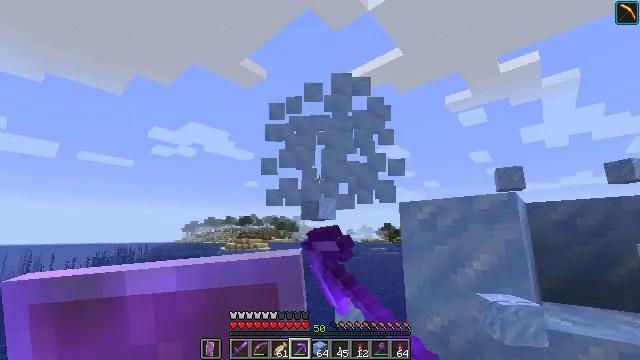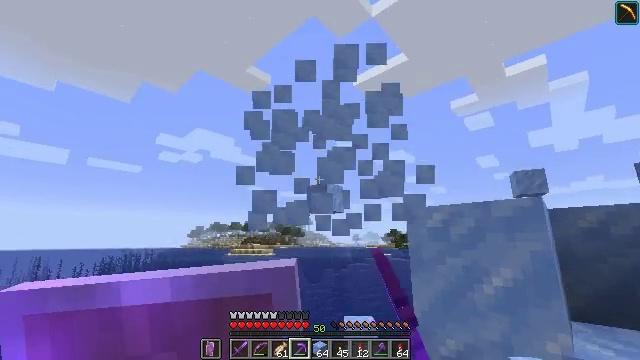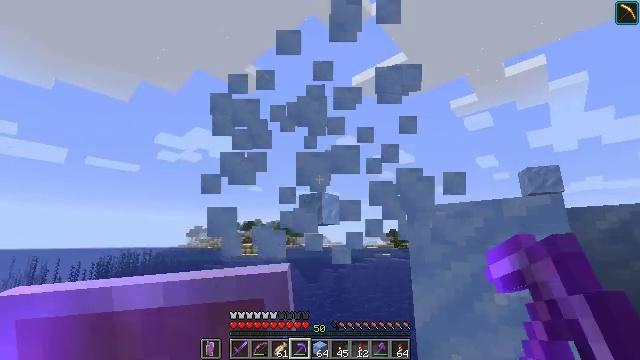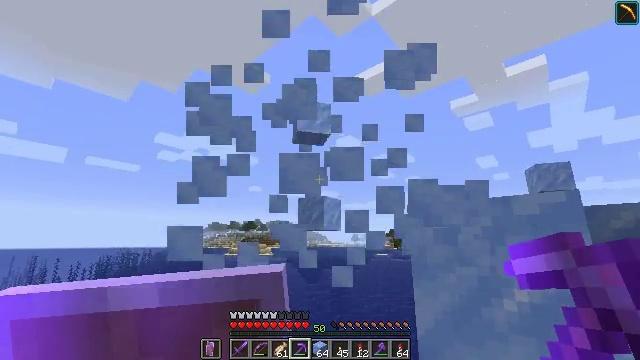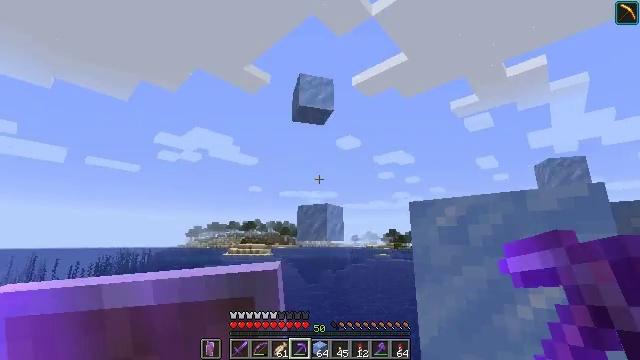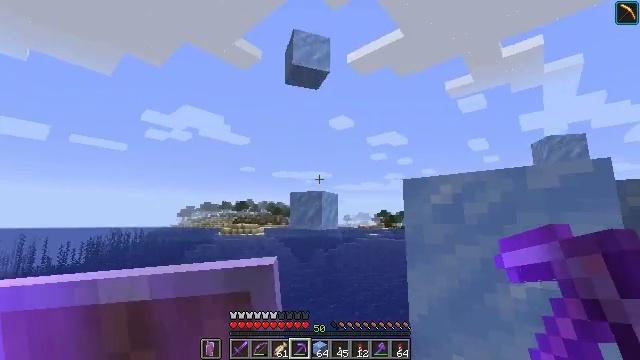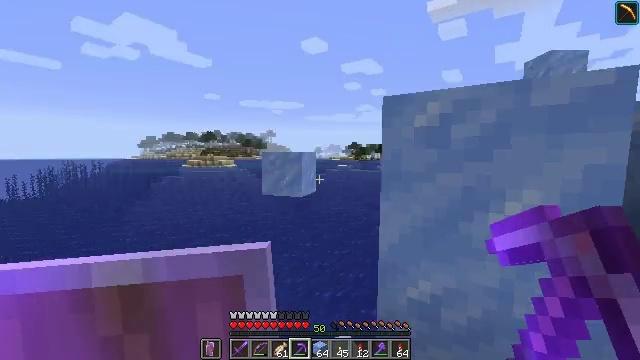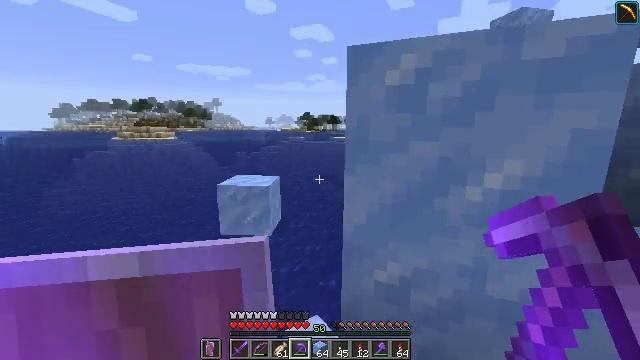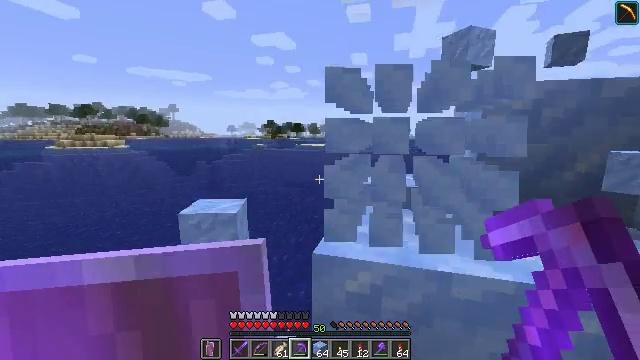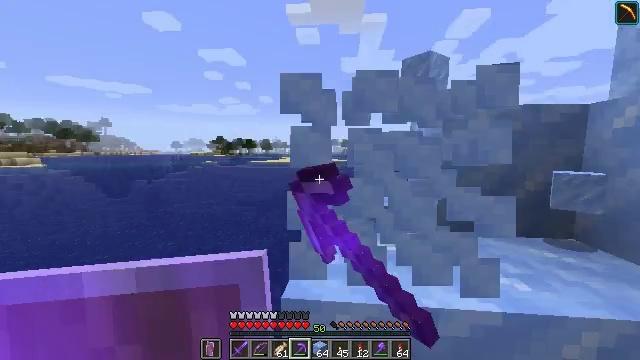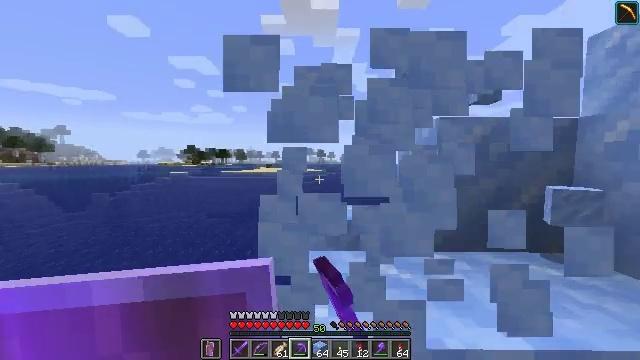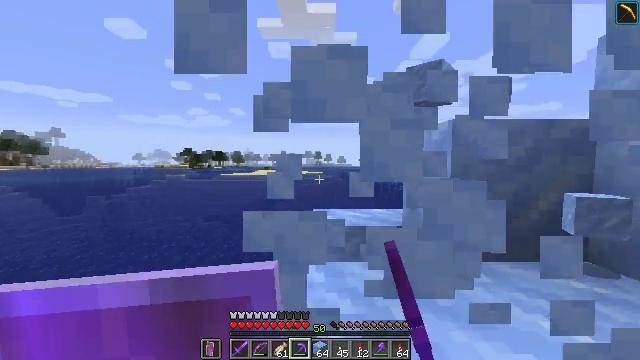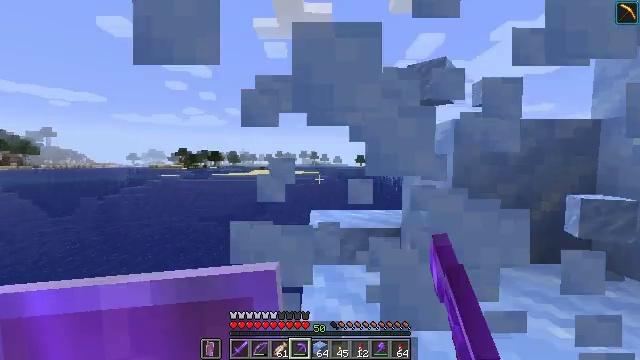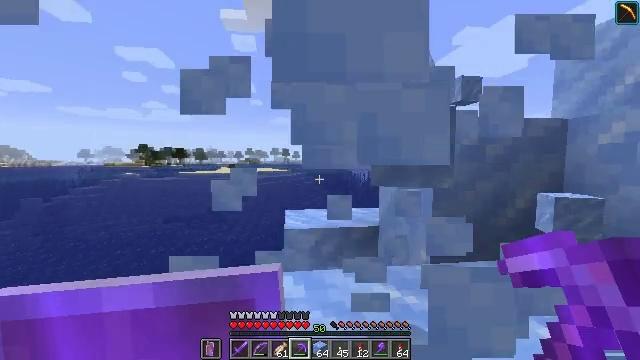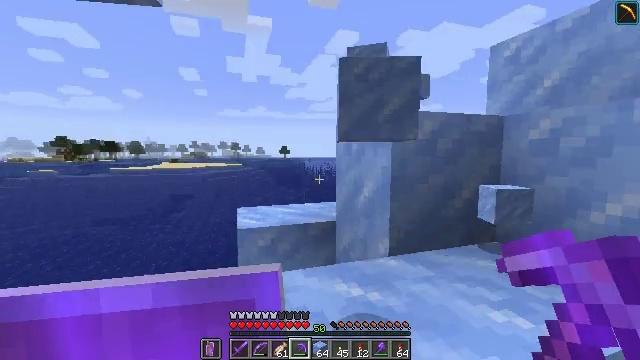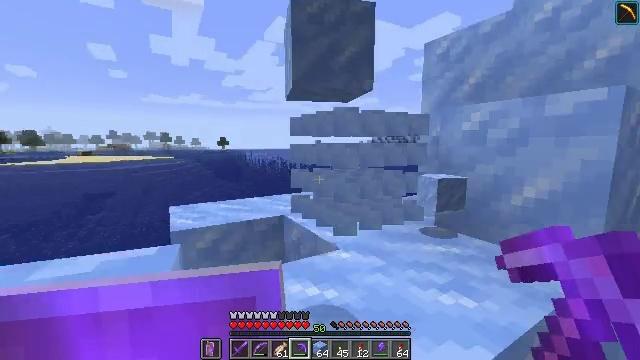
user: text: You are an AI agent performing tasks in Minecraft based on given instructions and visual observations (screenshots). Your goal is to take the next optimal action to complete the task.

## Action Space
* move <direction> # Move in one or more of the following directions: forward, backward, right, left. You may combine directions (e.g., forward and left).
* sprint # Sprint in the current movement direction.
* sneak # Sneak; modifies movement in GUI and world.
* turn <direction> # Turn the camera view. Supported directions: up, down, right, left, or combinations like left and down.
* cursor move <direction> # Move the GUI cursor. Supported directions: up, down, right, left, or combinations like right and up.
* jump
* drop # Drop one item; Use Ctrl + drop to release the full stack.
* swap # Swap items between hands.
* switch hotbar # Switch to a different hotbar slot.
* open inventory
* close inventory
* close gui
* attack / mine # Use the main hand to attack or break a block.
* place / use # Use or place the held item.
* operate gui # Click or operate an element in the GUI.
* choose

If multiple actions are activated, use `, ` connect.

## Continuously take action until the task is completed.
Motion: motion action
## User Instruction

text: Gather packed ice blocks.
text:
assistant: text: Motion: move forward, turn left and up, attack / mine
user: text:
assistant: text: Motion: move forward, attack / mine
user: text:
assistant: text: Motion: move forward, attack / mine
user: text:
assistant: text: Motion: move forward, attack / mine
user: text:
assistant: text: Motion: move forward, turn right and down, attack / mine
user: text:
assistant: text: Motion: move forward, turn right and down, attack / mine
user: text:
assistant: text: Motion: move forward, turn right and down, attack / mine
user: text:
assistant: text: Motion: turn right and up, attack / mine
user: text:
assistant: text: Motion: turn right and up, attack / mine
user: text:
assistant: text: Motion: turn right and up, attack / mine
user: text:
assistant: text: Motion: move forward and move right, attack / mine
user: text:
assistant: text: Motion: move forward and move right, attack / mine
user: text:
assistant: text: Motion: move forward and move right, turn right, attack / mine
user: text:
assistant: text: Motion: move forward and move right, turn right and down, attack / mine
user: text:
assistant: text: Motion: move forward and move right, turn right and down, attack / mine
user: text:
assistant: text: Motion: turn right and down, attack / mine
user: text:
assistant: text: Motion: turn right and down, attack / mine
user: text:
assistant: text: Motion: turn right, attack / mine
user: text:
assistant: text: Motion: turn right and up, attack / mine
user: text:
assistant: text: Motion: move right, turn right and up, attack / mine
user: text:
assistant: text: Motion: move right, attack / mine
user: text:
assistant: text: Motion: move back and move right, attack / mine
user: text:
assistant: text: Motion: move back and move right, turn left, attack / mine
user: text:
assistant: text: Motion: move back, turn left, attack / mine
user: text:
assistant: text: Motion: move back, attack / mine
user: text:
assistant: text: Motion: move back and move right, turn left, attack / mine
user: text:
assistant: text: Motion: move back and move right, turn left
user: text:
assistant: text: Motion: move back and move right, turn left and down
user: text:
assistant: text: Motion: move right, turn left and down
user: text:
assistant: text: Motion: turn left and down